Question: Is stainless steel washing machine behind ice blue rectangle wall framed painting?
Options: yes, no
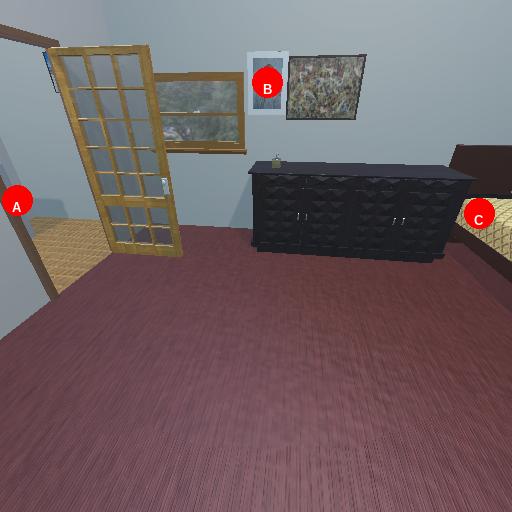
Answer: yes